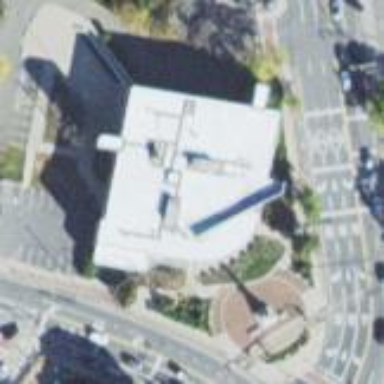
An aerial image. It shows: Courthouse building.